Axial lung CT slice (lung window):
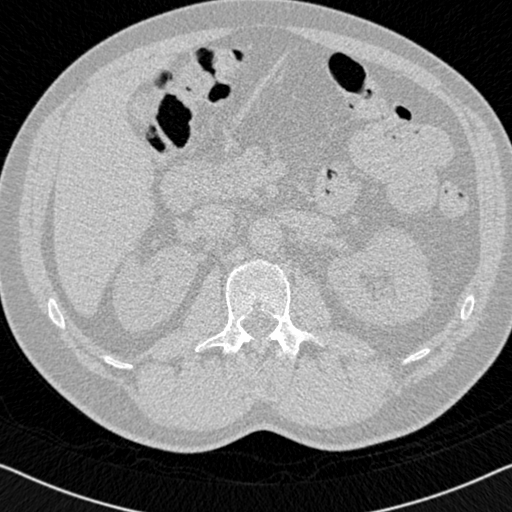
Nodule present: no